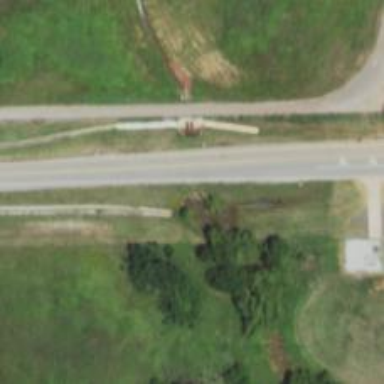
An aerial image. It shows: Culvert tunnel.